Question: I'm trying to add gridView and customize its adapter.
But the first item does not appear, and item click listener also not works.

Is my code incorrect?
'''
@Override
public View getView(int position, View convertView, ViewGroup parent) {
TextView text;
if (convertView == null) {
convertView = mLayoutInflater.inflate(R.layout.layout_mission_private_item, parent, false);
convertView.setLayoutParams(new AbsListView.LayoutParams(parent.getWidth() / 3, parent.getHeight() / 2));
text = (TextView) convertView.findViewById(R.id.tvContent);
convertView.setTag(text);
} else {
text = (TextView) convertView.getTag();
}
text.setText(mData.get(position).first);
if (mData.get(position).second)
text.setBackgroundColor(Color.GREEN);
return convertView;
}
'''
edit: full source
'''
public class MissionPrivateGvAdapter extends BaseAdapter {
private LayoutInflater mLayoutInflater;
public ArrayList<Pair<String, Boolean>> mData;
public MissionPrivateGvAdapter(LayoutInflater inflater, ArrayList<Pair<String, Boolean>> data) {
mLayoutInflater = inflater;
mData = data;
}
@Override
public int getCount() {
return mData.size();
}
@Override
public Object getItem(int position) {
return mData.get(position).first;
}
@Override
public long getItemId(int position) {
return position;
}
@Override
public View getView(int position, View convertView, ViewGroup parent) {
TextView text;
if (convertView == null) {
convertView = mLayoutInflater.inflate(R.layout.layout_mission_private_item, parent, false);
convertView.setLayoutParams(new AbsListView.LayoutParams(parent.getWidth() / 3, parent.getHeight() / 2));
text = (TextView) convertView.findViewById(R.id.tvContent);
convertView.setTag(text);
} else {
text = (TextView) convertView.getTag();
}
text.setText(mData.get(position).first);
if (mData.get(position).second)
text.setBackgroundColor(Color.GREEN);
return convertView;
}
'''
}
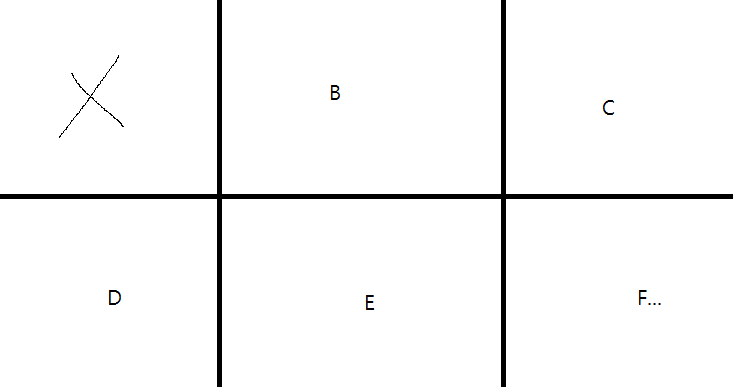
Answer: The width and height of parent view is zero when you first invoke getView method.Maybe you can obtain screen content width and height to set their values.